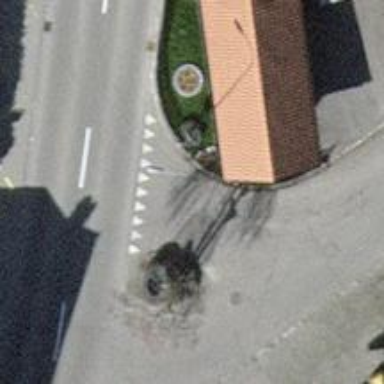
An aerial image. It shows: Bus stop with platform for public transport.